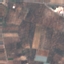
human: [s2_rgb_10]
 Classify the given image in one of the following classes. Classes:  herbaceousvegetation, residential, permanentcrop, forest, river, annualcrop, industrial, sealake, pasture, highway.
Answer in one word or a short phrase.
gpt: PermanentCrop